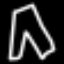
Label: pants